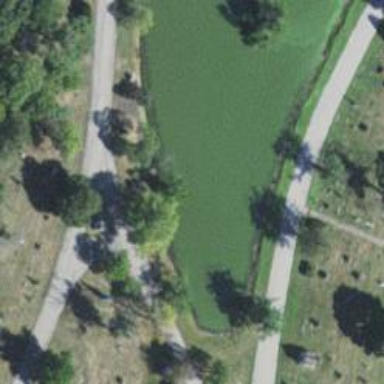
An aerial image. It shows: Memorial at cemetery with graves.